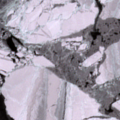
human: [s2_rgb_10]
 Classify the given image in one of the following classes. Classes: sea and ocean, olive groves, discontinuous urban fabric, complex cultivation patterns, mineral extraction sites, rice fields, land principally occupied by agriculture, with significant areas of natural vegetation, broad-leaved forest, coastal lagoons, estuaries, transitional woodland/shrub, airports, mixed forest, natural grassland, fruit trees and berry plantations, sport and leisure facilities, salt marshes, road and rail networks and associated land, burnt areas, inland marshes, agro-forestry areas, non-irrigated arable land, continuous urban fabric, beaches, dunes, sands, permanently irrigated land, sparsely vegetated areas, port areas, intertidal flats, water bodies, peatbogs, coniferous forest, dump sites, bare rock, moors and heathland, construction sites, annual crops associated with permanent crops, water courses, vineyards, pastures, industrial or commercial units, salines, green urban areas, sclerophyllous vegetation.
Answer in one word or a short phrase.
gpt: sea and ocean